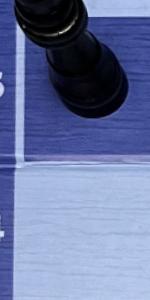
Label: Empty